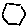
Label: hexagon